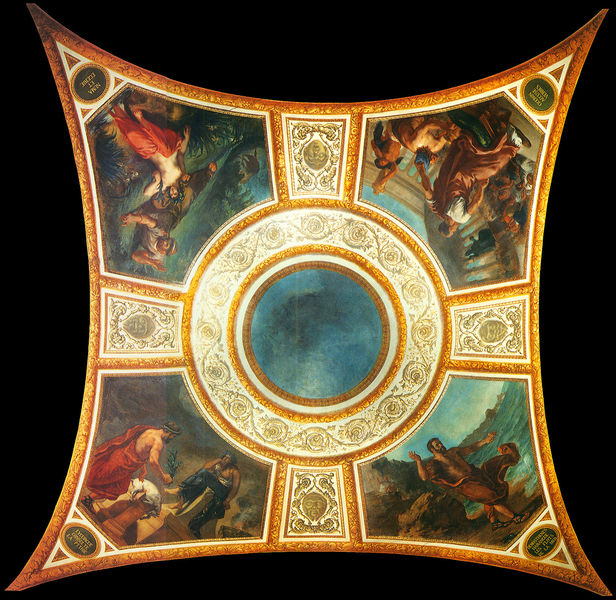
Titel: Gesetzgebung und Beredsamkeit - Dritte Kuppel der Bibliothek des Palais Bourbon, Paris
Künstler: Eugène Delacroix
Standort: Paris, Palais Bourbon (EU - F - Ile-de-France)
Schlagwörter: blau, felsen, feuer, gemälde, himmel, mann, meer, wasser, weiß, wolken, menschen, säule, rot, malerei, rahmen, rauch, gewand, gold, decke, kreis, rund, ranken, küste, schrift, wellen, kuppel, inschrift, verzierung, stuck, flammen, text, götter, deckengemälde, fresko, szenen, ziege, verzierungen, fresco, deckenmalerei, vierung, illusionsmalerei, borten, opfergabe